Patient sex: M
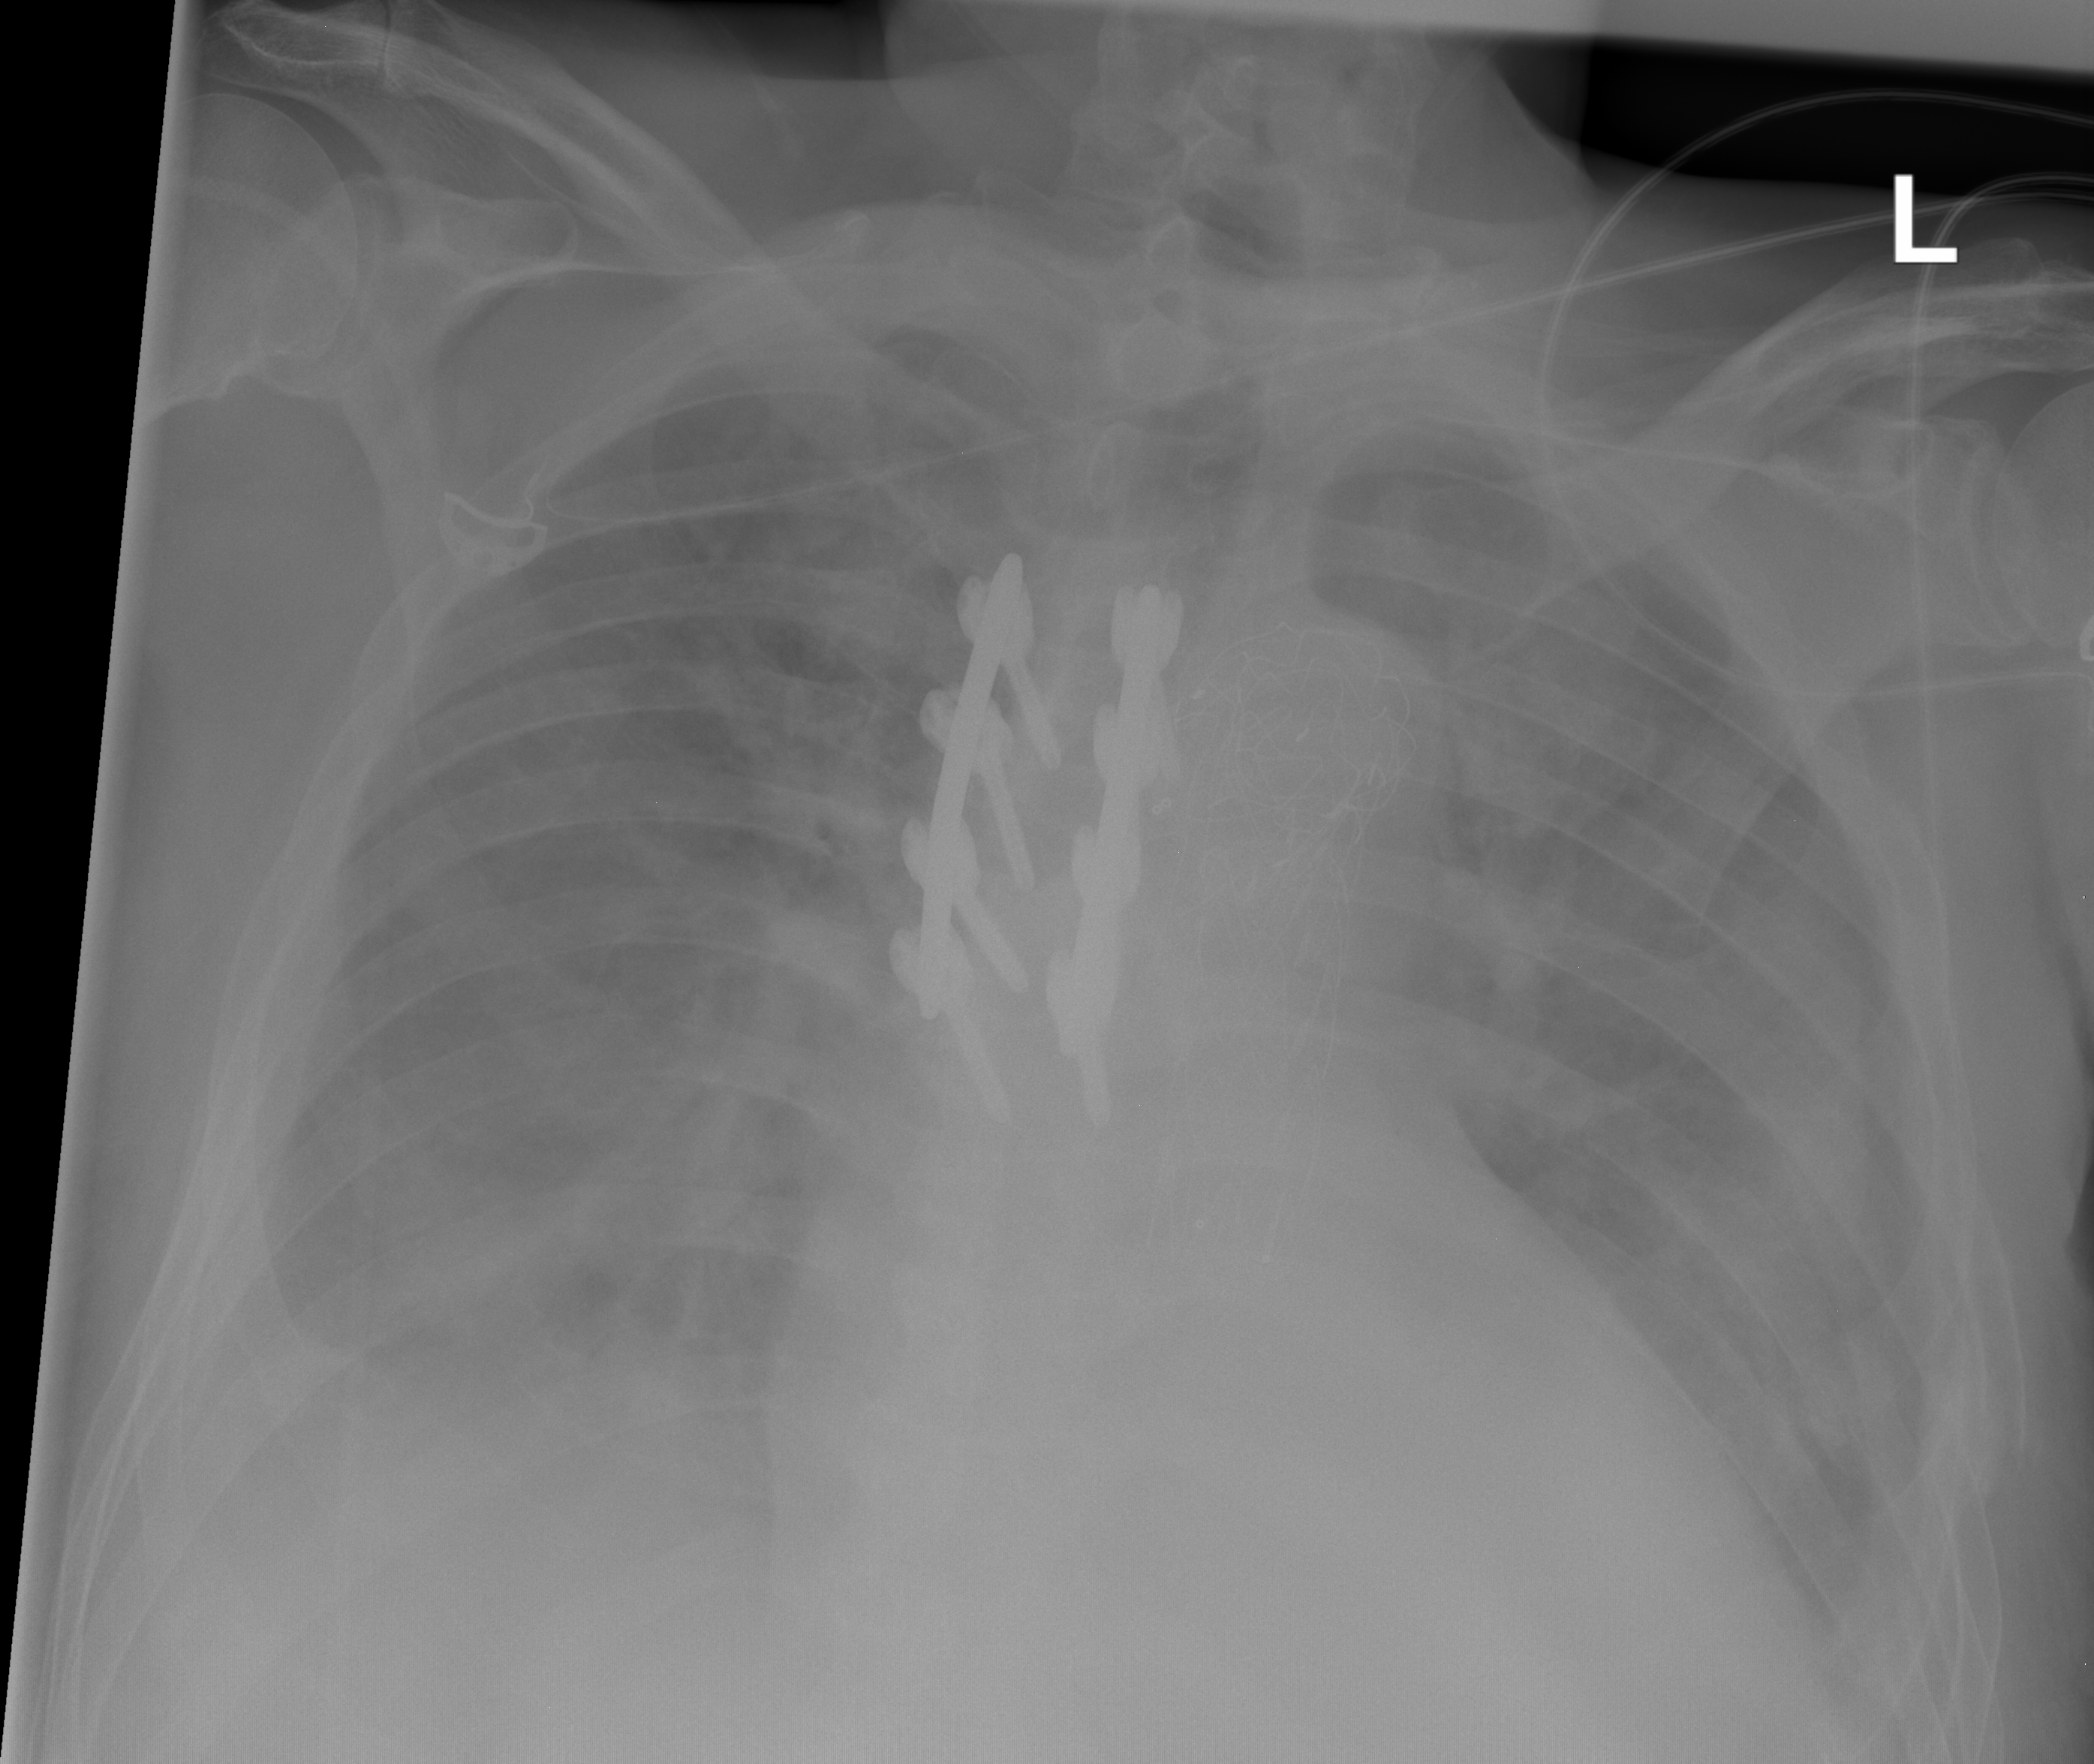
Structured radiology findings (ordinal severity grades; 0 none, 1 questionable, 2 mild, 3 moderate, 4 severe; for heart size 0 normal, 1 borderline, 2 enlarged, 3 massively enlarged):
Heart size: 2
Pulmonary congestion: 0
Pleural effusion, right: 0
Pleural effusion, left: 2
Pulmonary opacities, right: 2
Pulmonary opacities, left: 2
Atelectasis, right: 0
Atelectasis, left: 0